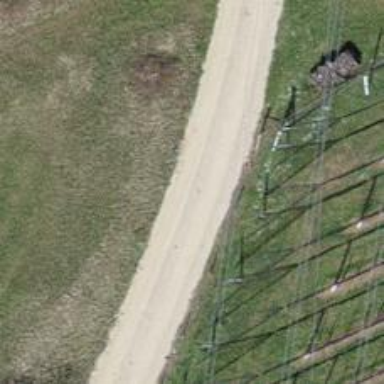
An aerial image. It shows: Track with grade2 tracktype.